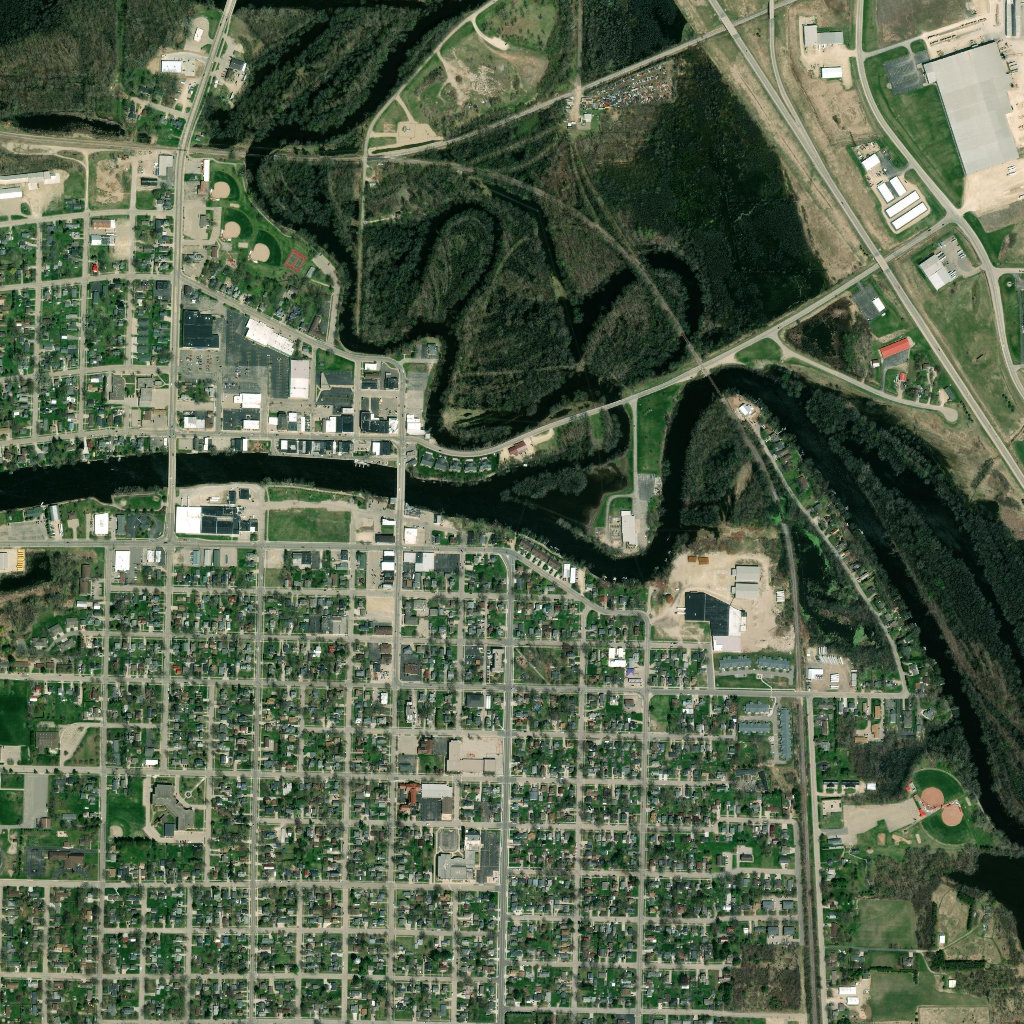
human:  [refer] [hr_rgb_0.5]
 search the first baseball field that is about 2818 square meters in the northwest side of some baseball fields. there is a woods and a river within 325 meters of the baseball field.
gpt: <box>[[20, 16, 23, 19, 0]]</box>